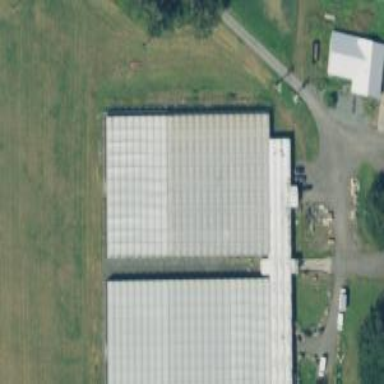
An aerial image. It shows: Area dedicated to greenhouse horticulture.